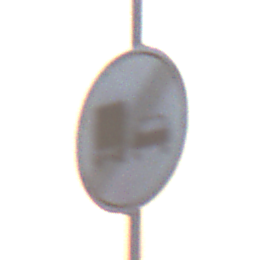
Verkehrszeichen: EndeUeberholverbotKraftfahrzeuge
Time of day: SunriseSunset
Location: Outdoor (Nature)
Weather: Clear
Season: NotSpecified
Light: Natural